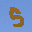
Label: 5